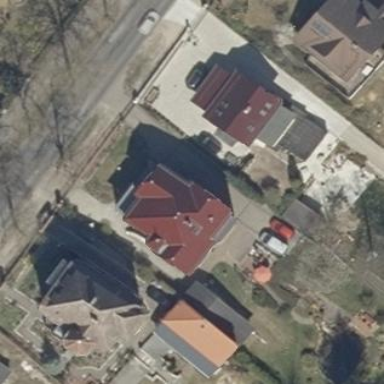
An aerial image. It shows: Hipped roof apartment building.